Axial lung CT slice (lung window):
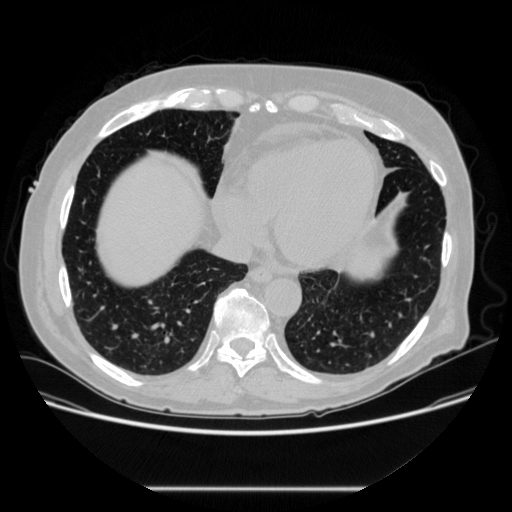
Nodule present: no